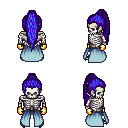
a pixel art fantasy rpg character, male body template, skeleton, overskirt, teal pants, blue extra-long topknot hairstyle, gold gloves, metal boots, four views (front, back, left, right), 2x2 character sprite sheet, small pixel art, hard edges, no anti-aliasing